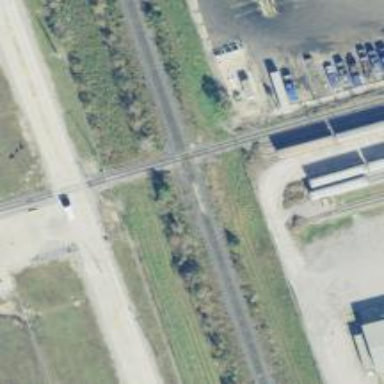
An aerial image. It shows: Rail spur service.